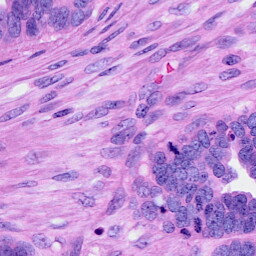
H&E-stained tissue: Ovarian